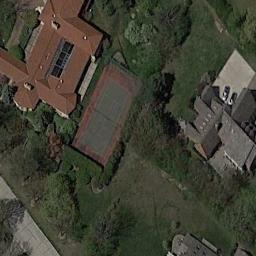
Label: tennis_court